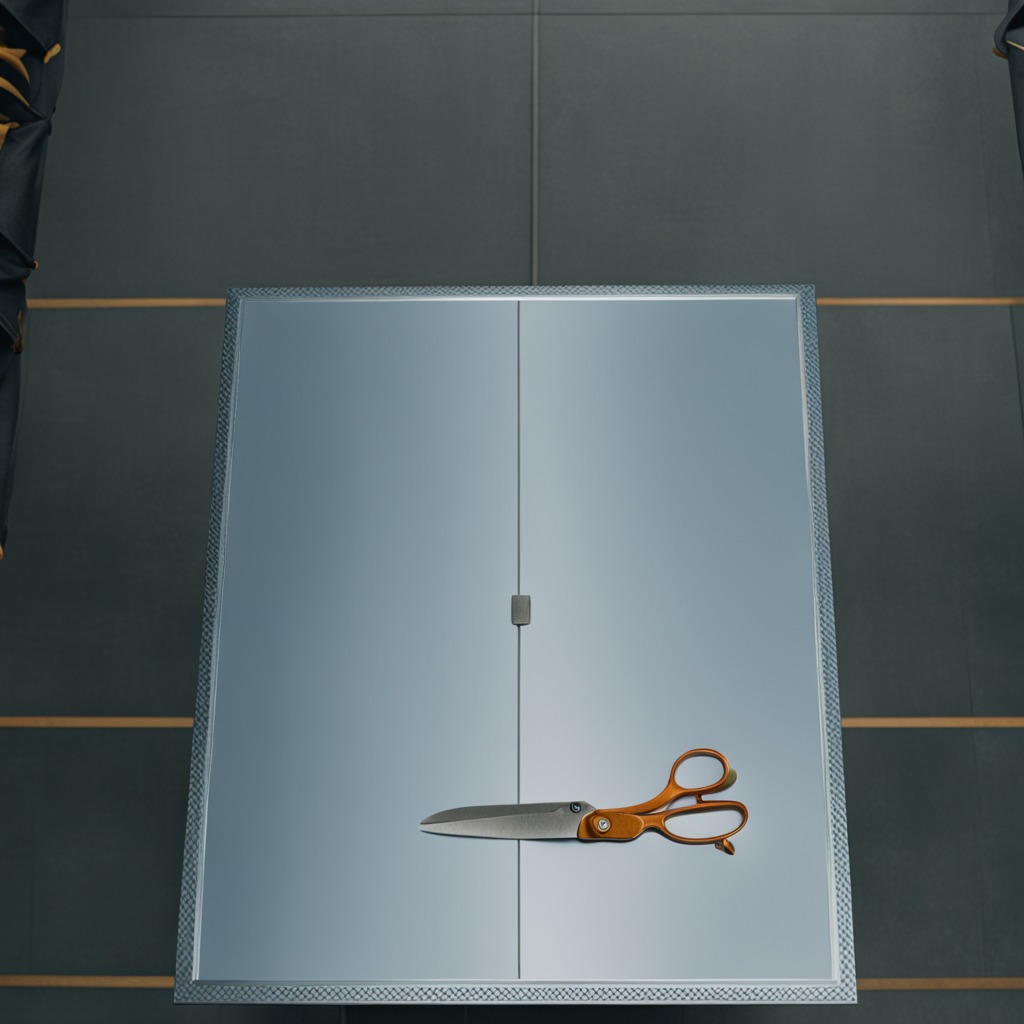
A scissor is lying on the toolbox surface in an airplane hangar workshop 8K.